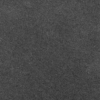
Label: dusty